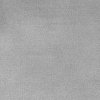
Atmospheric dust classification: dusty